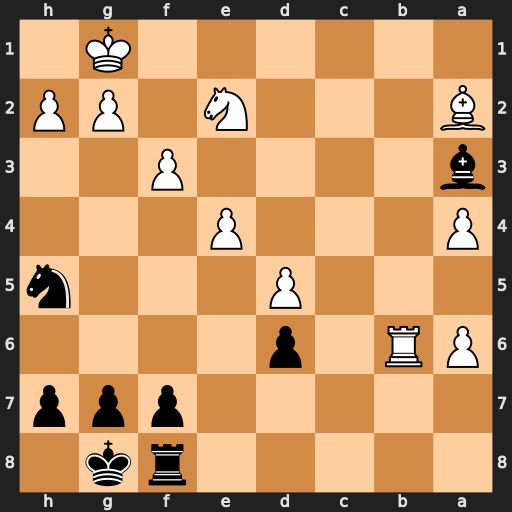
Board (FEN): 5rk1/5ppp/PR1p4/3P3n/P3P3/b4P2/B3N1PP/6K1
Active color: b
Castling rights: -
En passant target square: -
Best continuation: Bc5+ Kf1 Bxb6